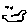
Label: bird